Question: Working on an xCode color scheme, but I just can't make work.
It actually does not tint '__attribute__' statements.

'''
// Not this.
NSString a* __attribute__((visibility("default")));
// Nor this.
__strong NSString *b;
// So what?
'''
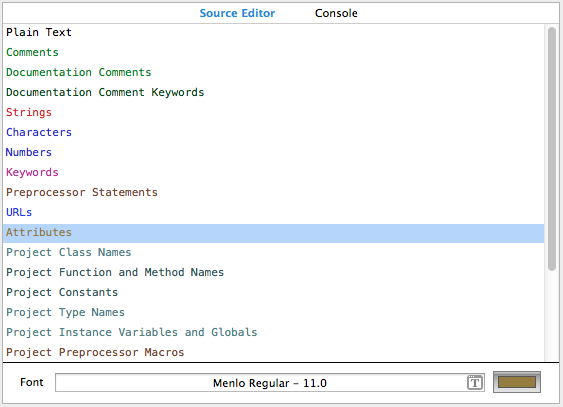
Answer: It's used with XML markup. You can see the applied attribute color by opening a storyboard as source code instead of interface builder.